Question: I'm getting this message when i'm trying to open the solution, all projects are loaded properly except one (.sqlproj).
I have installed,
VS2010 SP1, Sql Server-2008 R2 SP1, MVC3, VS2010 SP1 Tools for SQL Server Compact 4.0 ENU

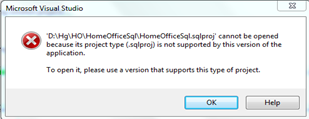
Answer: this problem is resolve on installing VS-2012.